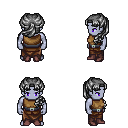
a pixel art fantasy rpg character, male body template, dark elf, purple skin, leather chest armor, robe skirt, gray princess hairstyle, maroon shoes, four views (front, back, left, right), 2x2 character sprite sheet, small pixel art, hard edges, no anti-aliasing